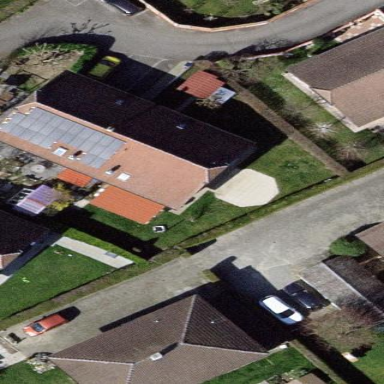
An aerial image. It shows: House with hipped roof.